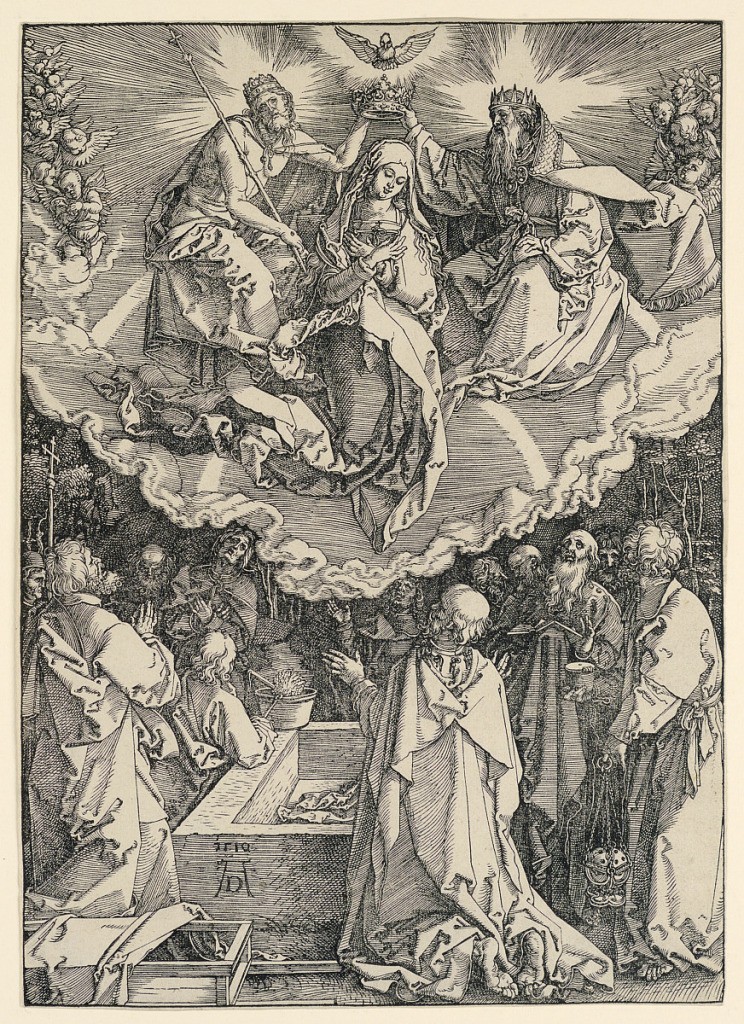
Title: The Assumption of the Virgin, from the Life of the Virgin series
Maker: Albrecht Dürer, German, 1471–1528
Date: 1510
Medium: Woodcut on laid paper
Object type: Print
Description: Vertical rectangle. Above, the Virgin attended by Christ and God the Father. Below, a group beside the empty tomb.